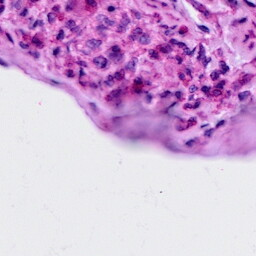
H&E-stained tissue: Cervix